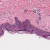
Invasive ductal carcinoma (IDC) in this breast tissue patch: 0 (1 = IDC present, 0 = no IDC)